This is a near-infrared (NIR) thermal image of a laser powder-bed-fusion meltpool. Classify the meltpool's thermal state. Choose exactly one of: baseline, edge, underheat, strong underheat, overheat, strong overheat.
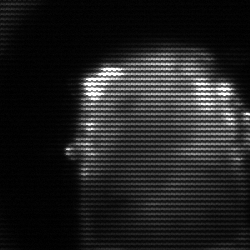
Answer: baseline